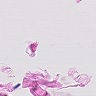
Metastatic tissue present: no